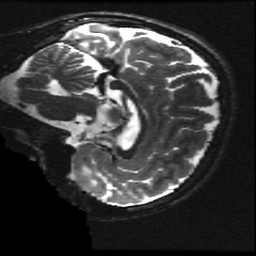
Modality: T2w
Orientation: sagittal
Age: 14
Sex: male
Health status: ill
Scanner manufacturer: ge
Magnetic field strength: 3 T
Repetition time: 7.5 s
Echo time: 0.1015 s